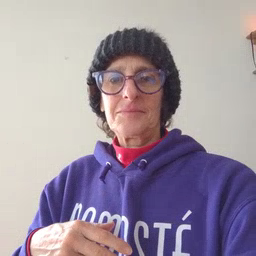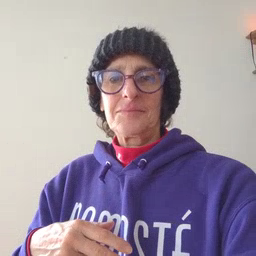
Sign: cut